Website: walmart
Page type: account-selection
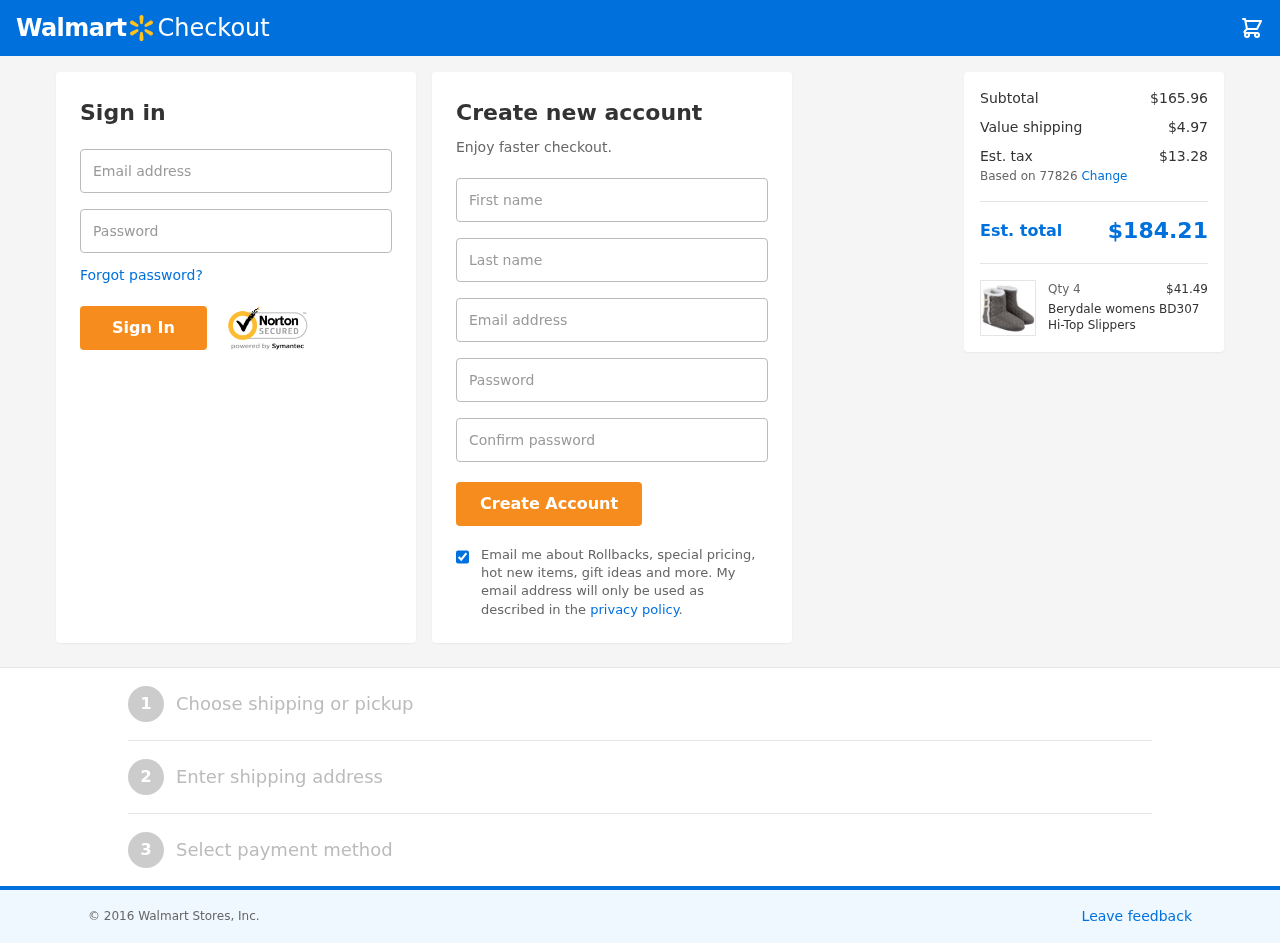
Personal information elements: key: PII_EMAIL
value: diana_ortiz@hotmail.com
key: PII_FIRSTNAME
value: Diana
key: PII_LASTNAME
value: Ortiz
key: PII_LOGIN_USERNAME
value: dianaortiz41
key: PII_POSTCODE
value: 77826
Product elements: key: PRODUCT1_NAME
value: Berydale womens BD307 Hi-Top Slippers
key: PRODUCT1_PRICE
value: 41.49
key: PRODUCT1_QUANTITY
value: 4
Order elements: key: ORDER_SUBTOTAL
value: $165.96
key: ORDER_SHIPPING_COST
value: $4.97
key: ORDER_TAX
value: $13.28
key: ORDER_TOTAL
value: $184.21